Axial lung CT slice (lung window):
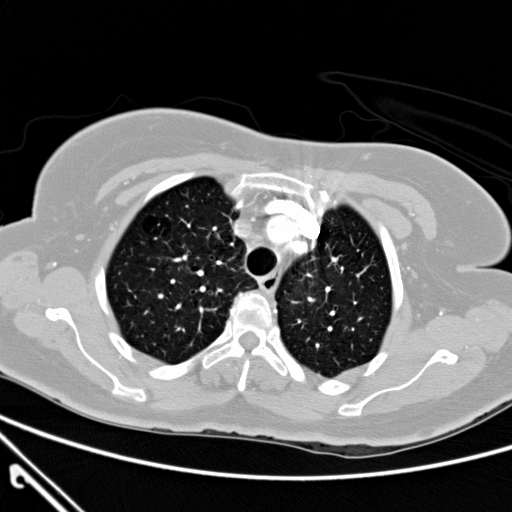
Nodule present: no